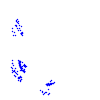
Particle: pion